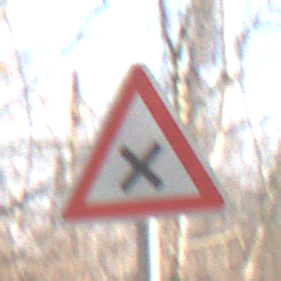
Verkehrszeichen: KreuzungOderEinmuendung
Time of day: MorningAfternoon
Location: Outdoor (Nature)
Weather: Clear
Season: Winter
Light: Natural